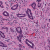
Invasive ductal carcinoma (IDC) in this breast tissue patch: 1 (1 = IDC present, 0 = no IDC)